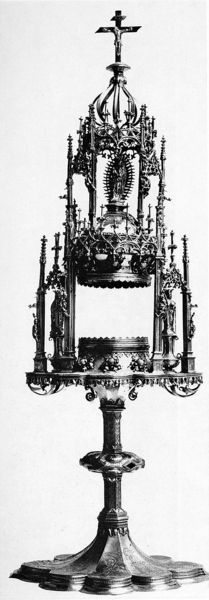
Titel: Zylindrische Turmmonstranz/ aus St. Maria in Wenau
Institution: Wenau, St. Maria
Schlagwörter: fuß, weiß, mitte, silber, sockel, spitze, kirche, gold, gotik, krone, dekor, verzierung, kerze, metall, stil, bronze, foto, fotografie, photographie, medaillon, kreuz, strahlen, altar, photo, kerzenhalter, gotisch, jesus, monstranz, kruzifix, ständer, basis, kirchlich, heilig, maria, madonna, schaft, reliquie, kandelaber, photografie, mandorla, reliquiar, lithurgie, altat, reliqiar, reilquiar